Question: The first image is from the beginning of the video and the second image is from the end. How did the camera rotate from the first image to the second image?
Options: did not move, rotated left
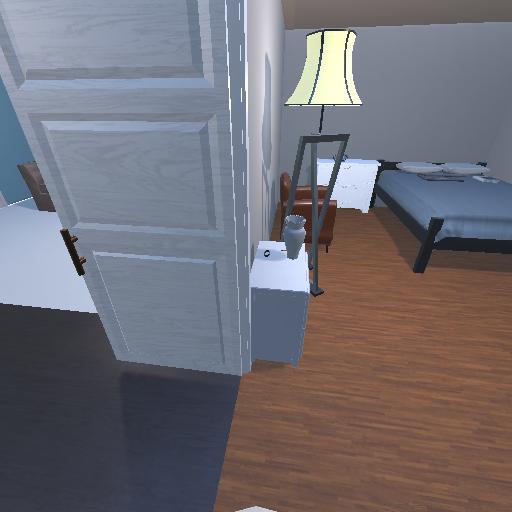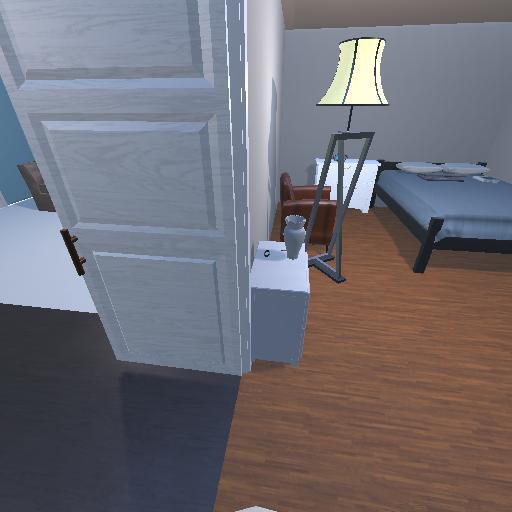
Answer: did not move